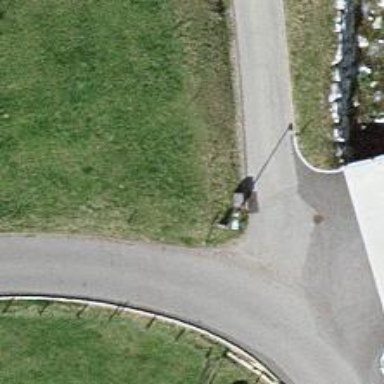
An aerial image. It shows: Wayside cross with historic significance.